Question: I have an attendance table with the following columns:
'''
StudentID, Date, Attendance
'''
Now I'm running a query to get attendance results
'''
DECLARE @paramList VARCHAR(MAX)
SET @paramList = STUFF((SELECT DISTINCT ',[' +
CONVERT(varchar(10), [Date], 20) + ']'
FROM AttendenceT
WHERE Date > '2014-01-01' AND Date < '2014-01-31'
FOR XML PATH('') ) ,1,1,'')
DECLARE @query NVARCHAR(MAX)
SET @query = 'SELECT StudentID, ' + @paramList
+ ' FROM( SELECT * FROM AttendenceT)src
PIVOT(SUM(Attendence) FOR Date IN (' + @paramList + ')) pvt'
EXEC sp_executesql @query
'''
The results are

The result is ok except that for missing days in attendance table, no column is available in the result. I want to modify the query so that even if date is not present in attendance table, its column is still available.
Please note that I'm not an expert at SQL. I've created this query using google and mostly stackoverflow answers of past questions.
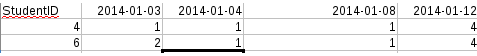
Answer: First get a calendar table. Here's an <URL> which touches on the subject. It doesn't matter whether this table is a permanent part or your database or a temporary table or a table variable. Let's call this table 'Calendar' with its one column called 'TheDate'.
Next join 'Calendar' to the list of all students. I'll use your 'AttendenceT' table because that's the only one you mention in your question. If you have an actual 'Student' table that would be better because the final result will list even those students who have never attended (which I think would be useful information).
'''
select
s.StudentID
,c.TheDate
from Calendar as c
cross apply (
select distinct StudentID from AttendenceT -- Put the Student table here if you have one
) as s;
'''
Most likely you'll only want a certain data range so add a 'WHERE' clause if needbe.
Then you can join this to your attendence table:
'''
select
s.StudentID
,c.TheDate
,ISNULL(a.Attendance, 0)
from Calendar as c
cross apply (
select distinct StudentID from AttendenceT
) as s
left outer join AttendenceT as a
on a.StudentID = s.StudentID
and a.Date = c.TheDate
-- optional for a limited date range.
where c.TheDate between <your star date> and <your end date>;
'''
This will give you student on date in your range, plus attendence where it exists. The 'ISNULL()' takes care of the examples where it does not exist.
Store the output from this query into a temporary table:
'''
select
...
into #TempAttendence
from ... etc.
'''
In your posted query replaces all references to 'AttendenceT' with '#TempAttendence' and you will get your required output.